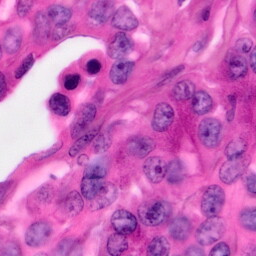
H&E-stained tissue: Pancreatic